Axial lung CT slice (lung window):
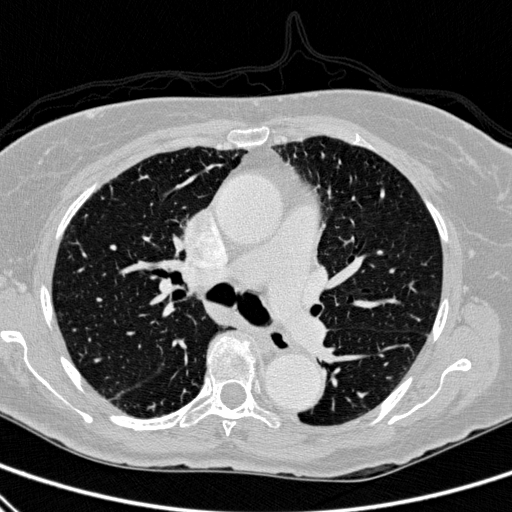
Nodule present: no